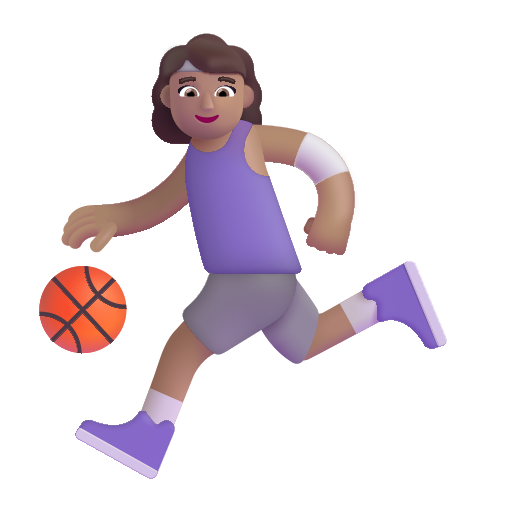
woman bouncing ball color